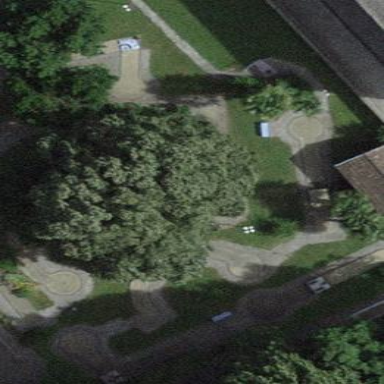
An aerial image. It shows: Miniature golf course.